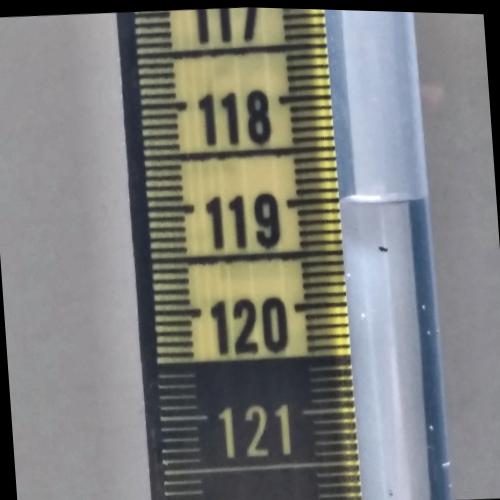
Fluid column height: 119.0 cm